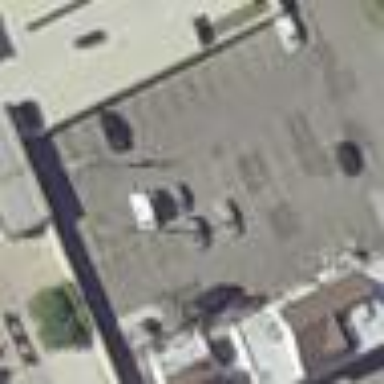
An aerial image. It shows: Parking area with surface.